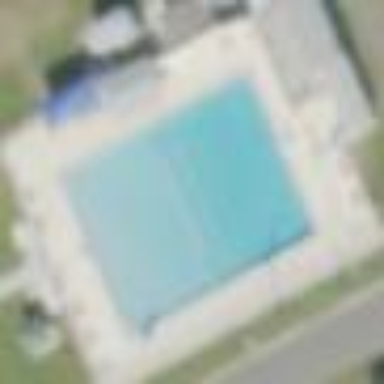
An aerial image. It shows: Swimming pool located in leisure land.